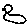
Label: bird